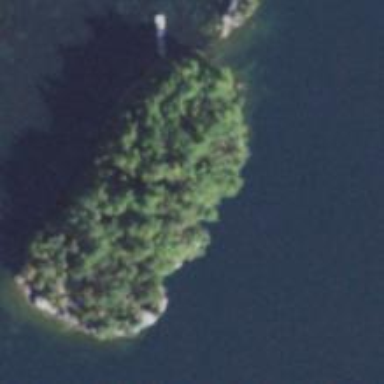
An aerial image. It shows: Islet.